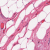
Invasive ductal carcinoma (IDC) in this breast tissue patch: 0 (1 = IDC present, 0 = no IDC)